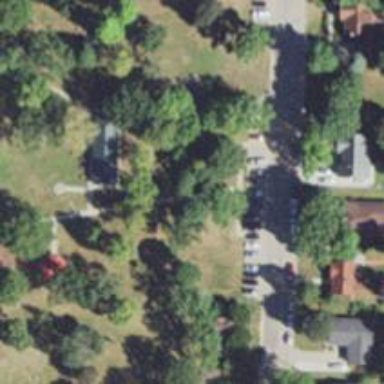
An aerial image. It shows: Disc golf hole.